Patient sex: F
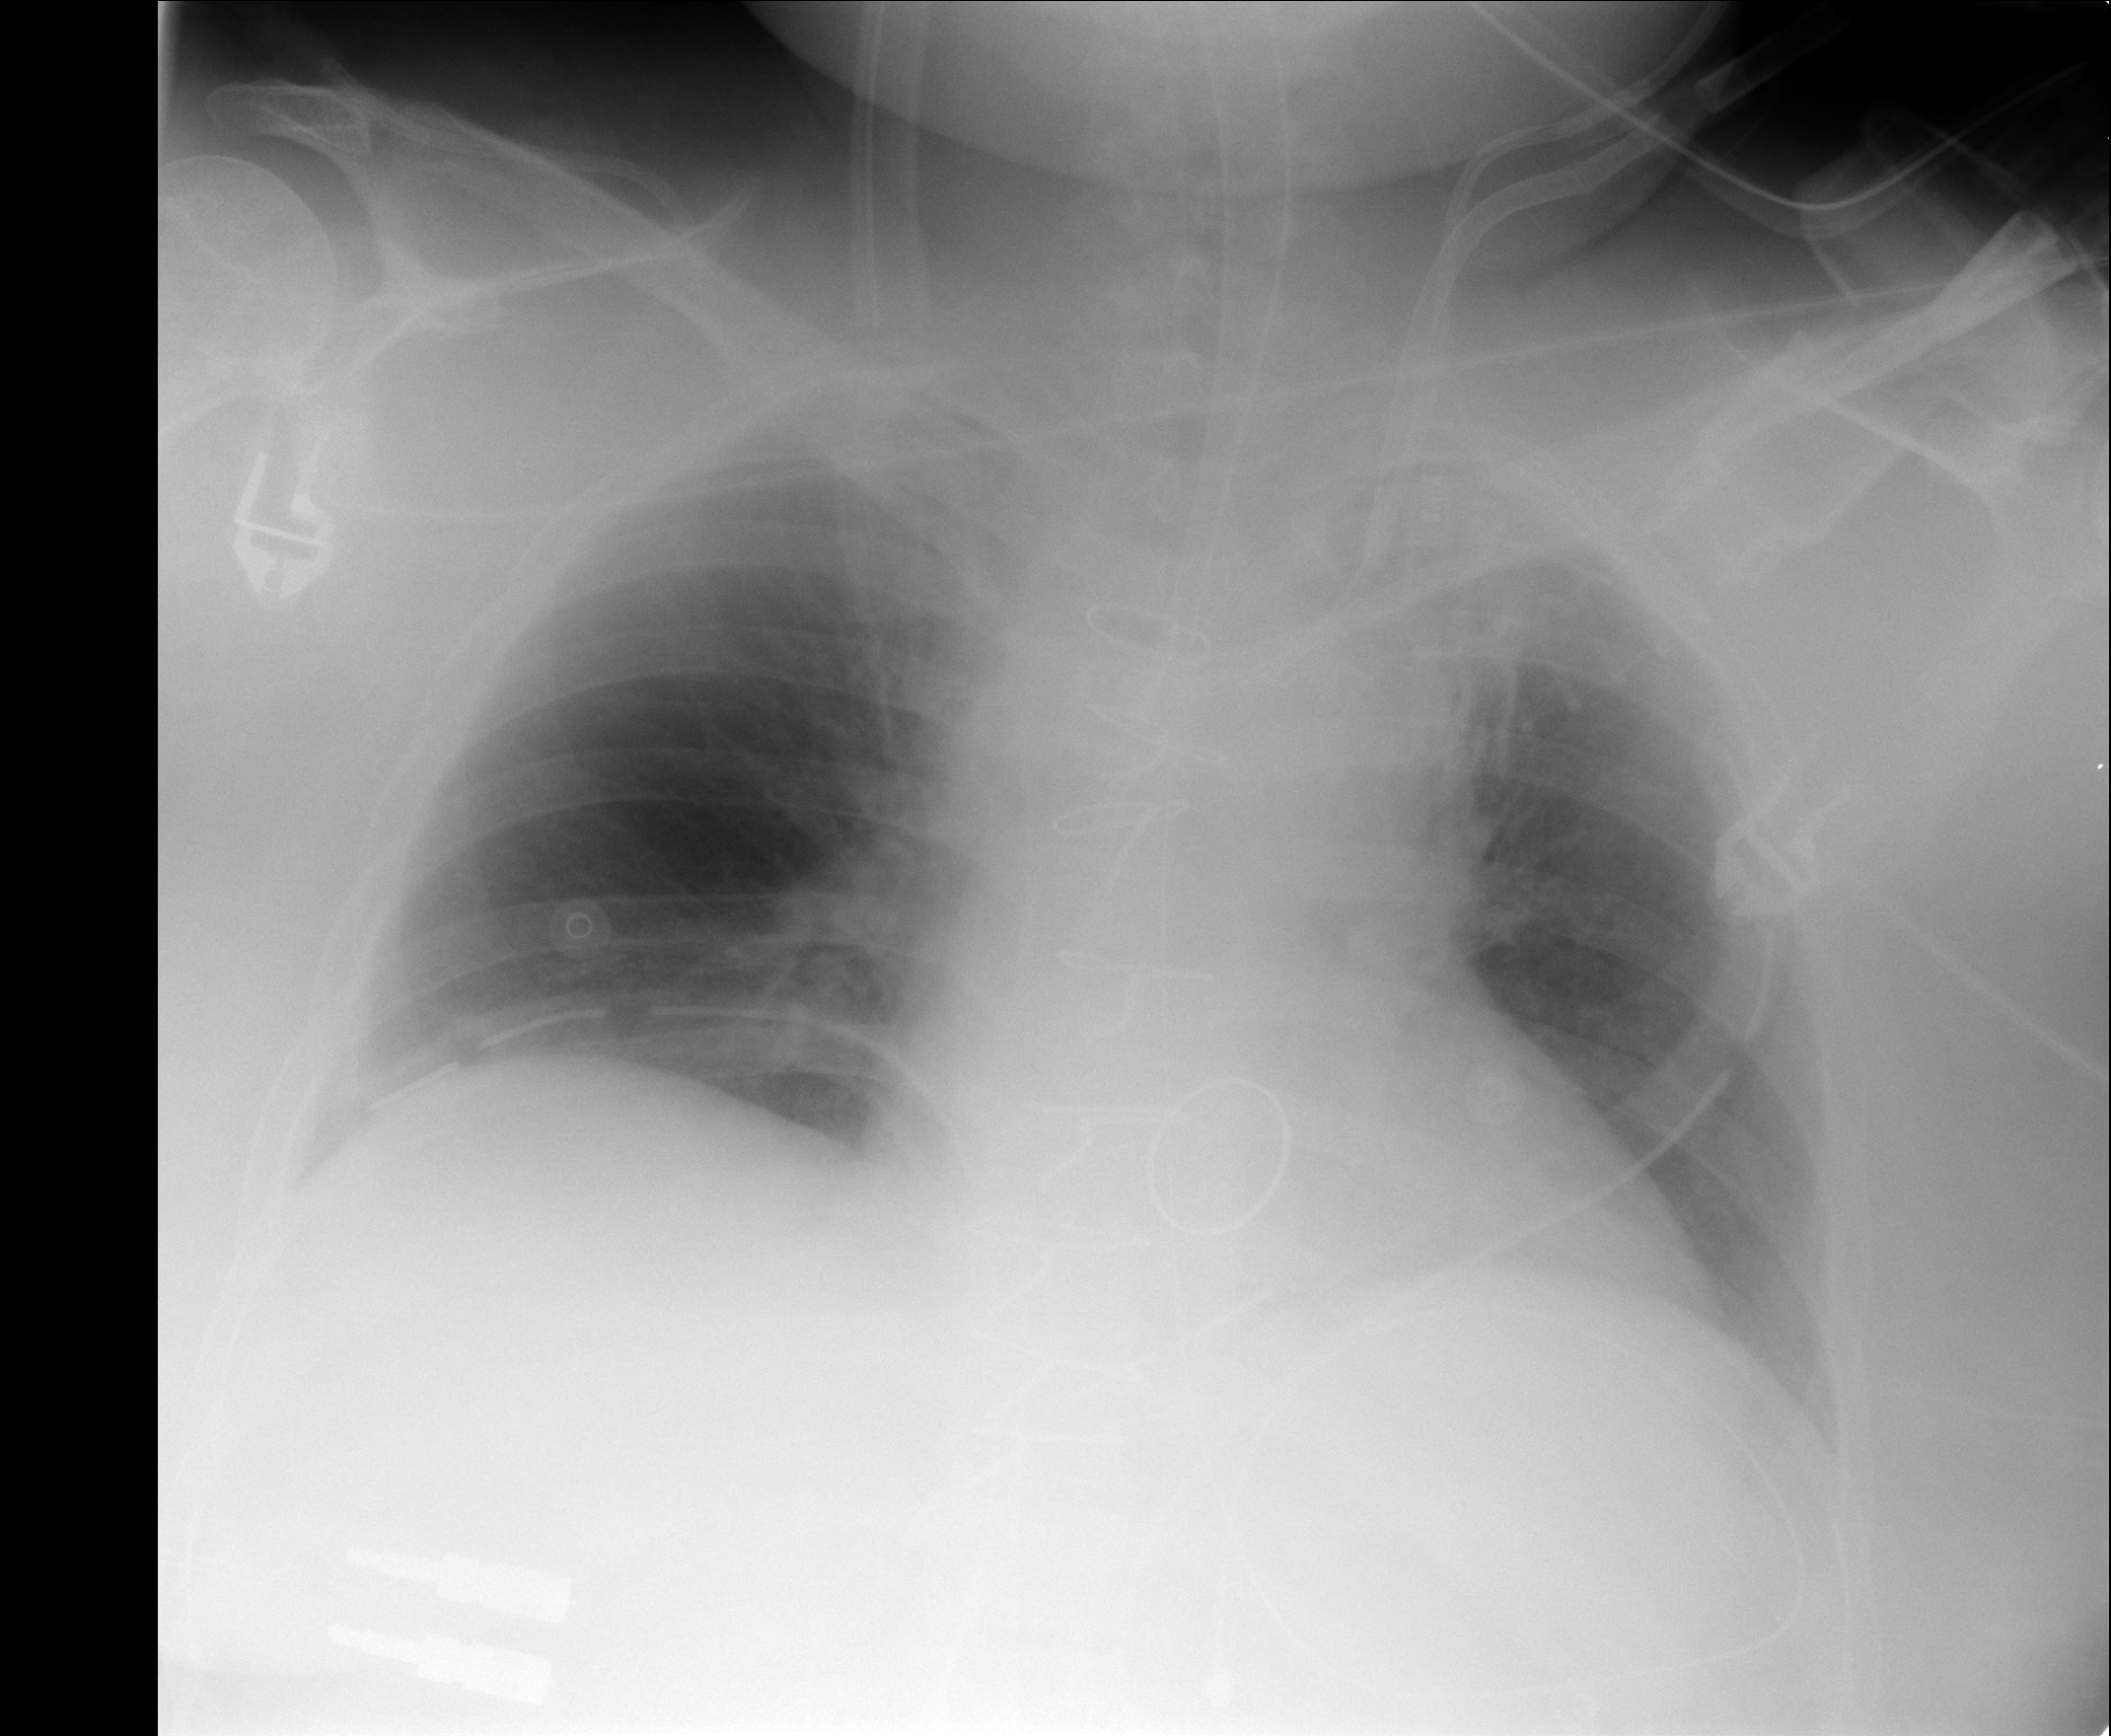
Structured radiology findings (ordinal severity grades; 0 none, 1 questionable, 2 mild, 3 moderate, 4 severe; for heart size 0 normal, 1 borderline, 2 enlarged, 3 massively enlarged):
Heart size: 2
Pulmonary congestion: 1
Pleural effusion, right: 1
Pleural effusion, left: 1
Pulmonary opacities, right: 0
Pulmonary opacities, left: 0
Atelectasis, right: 1
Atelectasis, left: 0